Question: I am trying to create dropdown menu for theme and having some silly issue which not able to solve since more than 3 hours I have tried to fix.
Things are going fine except when I hover on second level dropdown list parent (1st dropdown) highlight with main parent highlight class.
Also I want any jquery script which can be implemented with my existing css and wordpress menu where arrow on parent link will automatic appear while having sub-menu. And fade in effect if possible but not much concern for that.
Please find attached image to get some visual reference of the issue.
Also posting css and html code (html copying from source as can't get from wordpress)
'''
/*Nav */
#main-nav{
background-color: #333333;
border-bottom: 1px solid #444444;
border-top: 1px solid #383838;
box-shadow: 0 2px 0 0 #262626, 0 -1px 0 0 #171717;
display: block;
margin-bottom: 1px;
min-width: 960px;
z-index: 3100
}
#main-nav #nav-group{
width:960px;
margin:0 auto;
}
#main-nav #nav-group .main-menu-cont{
float:left;
}
#main-nav li{
display: inline-block;
float: left;
line-height: 18px;
position: relative;
z-index: 5000;
padding-bottom:6px;
}
#main-nav a {
border-bottom: 1px solid transparent;
color: #C5C5C5;
display: inline-block;
font-size: 13px;
line-height: 18px;
margin-top: 12px;
padding: 6px 10px 8px;
position: relative;
text-shadow: 0 0 0 transparent, 0 1px rgba(29, 29, 29, 0.2);
top: -1px
}
/* Nav Links*/
#main-nav a:link,#main-nav a:visited {
}
#main-nav li:hover > a,#main-nav a:active,#main-nav a:focus,#main-nav .current_page_parent > a,#main-nav .current_page_item > a {
background: #d0441b;
border-bottom: 1px solid #4D0000;
color: #FFFFFF;
text-decoration: none;
}
#main-nav li ul{
background-color: #FFFFFF;
border-bottom: 1px solid rgba(35, 35, 35, 0.2);
display: none;
left: 0;
padding: 6px 15px;
position: absolute;
top: 44px;
width: 150px;
z-index: 9999;
box-shadow: 4px 4px 2px 0 rgba(35, 35, 35, 0.1);
}
#main-nav li:hover ul{
display:block;
}
#main-nav li li{
display: block;
width: 150px;
font-size: inherit;
line-height: 24px;
margin: 0;
padding: 0;
z-index: auto;
position:relative;
}
#main-nav li li a{
display:block;
background:none;
color:#7E7E7E;
padding:3px 0;
margin:0;
width:150px;
border:none;
text-shadow:none;
}
#main-nav li li a:hover{
background: none repeat scroll 0 0 transparent;
color: #232323;
border:none;
display:block;
}
#main-nav li li ul{
background-color: #FFFFFF;
border-bottom: 1px solid rgba(35, 35, 35, 0.2);
box-shadow: 4px 4px 0 0 rgba(35, 35, 35, 0.1);
display: none !important;
left: 145px;
padding: 6px 15px;
position: absolute;
top: -1px;
width: 150px;
z-index: 9999;
}
#main-nav li li:hover ul{
display:block !important;
}
#main-nav li > a > li:hover > a{
background:#fff !important;
}
/* DownStates*/
#main-nav li > .sub-menu > .current_page_item a {
background:none !important;
color:#BC3415 !important;
cursor:default;
border:none;
}
'''
Here is html code
'''
<nav role="navigation" class="horiz-list clearfix" id="main-nav">
<div class="clearfix" id="nav-group">
<div class="main-menu-cont">
<ul class="clearfix">
<li class="menu-item menu-item-type-custom menu-item-object-custom menu-item-home menu-item-85" id="menu-item-85">
<a href="http://localhost/mediatuts/">Home</a>
</li>
<li class="menu-item menu-item-type-post_type menu-item-object-page current-menu-item page_item page-item-51 current_page_item menu-item-86" id="menu-item-86">
<a href="http://localhost/mediatuts/about/">About</a>
</li>
<li class="menu-item menu-item-type-post_type menu-item-object-page menu-item-87" id="menu-item-87">
<a href="http://localhost/mediatuts/contact-us/">Contact Us</a>
<ul class="sub-menu">
<li class="menu-item menu-item-type-post_type menu-item-object-page menu-item-88" id="menu-item-88">
<a href="http://localhost/mediatuts/contact-us/our-location/">Our Location</a>
</li>
<li class="menu-item menu-item-type-post_type menu-item-object-page menu-item-89" id="menu-item-89">
<a href="http://localhost/mediatuts/links/">Links</a>
</li>
</ul>
</li>
<li class="menu-item menu-item-type-post_type menu-item-object-page menu-item-90" id="menu-item-90">
<a href="http://localhost/mediatuts/news/">News</a>
<ul class="sub-menu">
<li class="menu-item menu-item-type-post_type menu-item-object-page menu-item-91" id="menu-item-91">
<a href="http://localhost/mediatuts/news/company-history/">History</a>
</li>
<li class="menu-item menu-item-type-post_type menu-item-object-page menu-item-92" id="menu-item-92">
<a href="http://localhost/mediatuts/news/our-company/">Our Company</a>
</li>
<li class="menu-item menu-item-type-post_type menu-item-object-page menu-item-93" id="menu-item-93">
<a href="http://localhost/mediatuts/news/our-staff/">Our Staff</a>
</li>
<li class="menu-item menu-item-type-post_type menu-item-object-page menu-item-94" id="menu-item-94">
<a href="http://localhost/mediatuts/news/our-staff/employment-opportunities/">Employment Opportunities</a>
<ul class="sub-menu">
<li class="menu-item menu-item-type-post_type menu-item-object-page menu-item-95" id="menu-item-95">
<a href="http://localhost/mediatuts/sample-page/">Sample Page</a>
</li>
<li class="menu-item menu-item-type-post_type menu-item-object-page menu-item-96" id="menu-item-96">
<a href="http://localhost/mediatuts/support/">Support</a>
</li>
<li class="menu-item menu-item-type-custom menu-item-object-custom menu-item-97" id="menu-item-97">
<a href="#">Sub1</a>
</li>
<li class="menu-item menu-item-type-custom menu-item-object-custom menu-item-98" id="menu-item-98">
<a href="#">Sub2</a>
</li>
</ul>
</li>
</ul>
</li>
</ul>
</div>
<div>
</div>
</div>
</nav>
'''
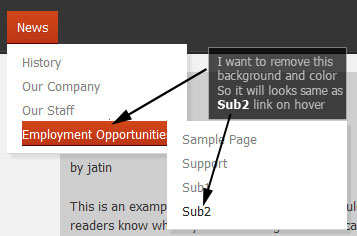
Answer: Try using this rule:
'''
#nav-group > .main-menu-cont > ul >li:hover > a {
background: #d0441b;
border-bottom: 1px solid #4D0000;
color: #FFFFFF;
text-decoration: none;
'''
}
instead of this:
'''
#main-nav li:hover > a,#main-nav a:active,#main-nav a:focus,#main-nav .current_page_parent > a,#main-nav .current_page_item > a {
background: #d0441b;
border-bottom: 1px solid #4D0000;
color: #FFFFFF;
text-decoration: none;
'''
}
Check the <URL>